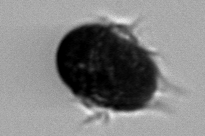
Label: Mesodinium